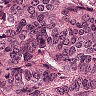
Metastatic tissue present: yes